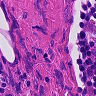
Metastatic tissue present: no